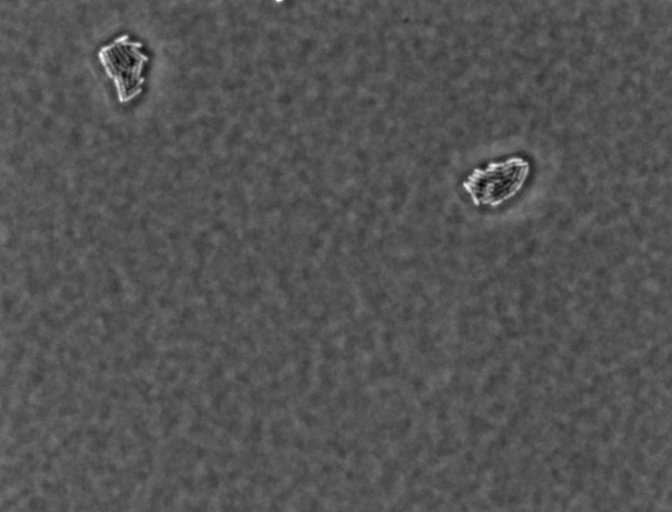
Salmonella enterica Typhimurium